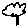
Label: tree